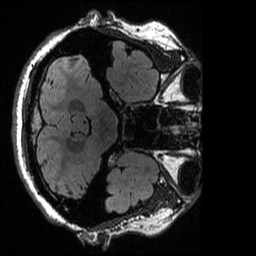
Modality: T2w
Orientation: axial
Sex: female
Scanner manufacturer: ge
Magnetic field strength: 3 T
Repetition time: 6 s
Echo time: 0.1274 s